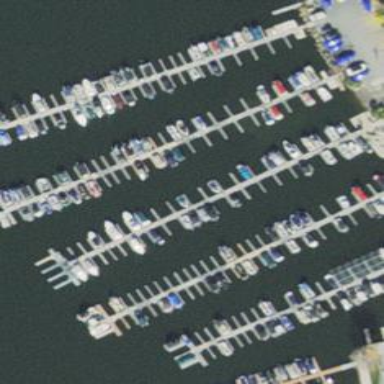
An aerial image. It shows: Man-made pier.